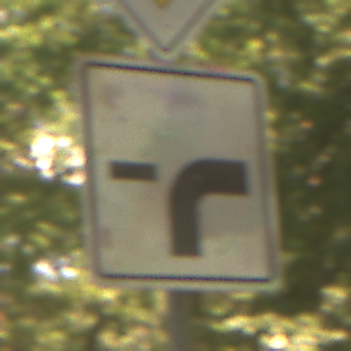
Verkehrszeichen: VerlaufVorfahrtsstrasse9
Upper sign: Vorfahrtsstrasse
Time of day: Midday
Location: Outdoor (Nature)
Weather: PartlyCloudy
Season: NotSpecified
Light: Natural